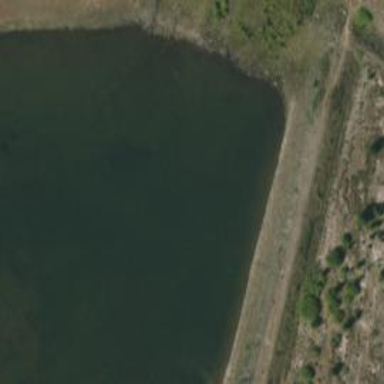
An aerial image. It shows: Dam along waterway.